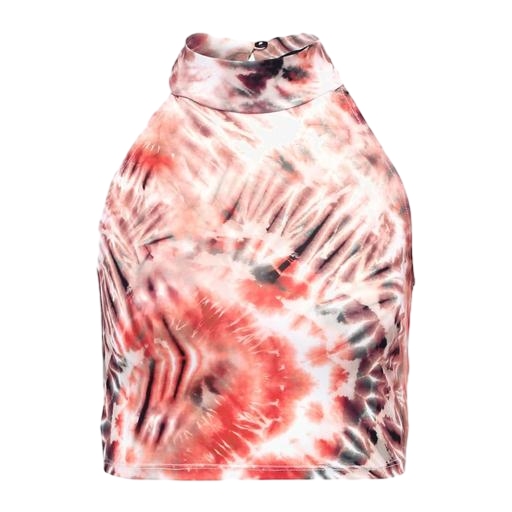
brown lala tie-dye halter, red tie dye top, multicolor high neck crop top, white background